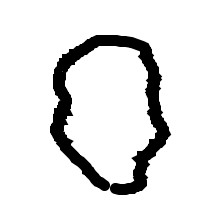
Shape: circle